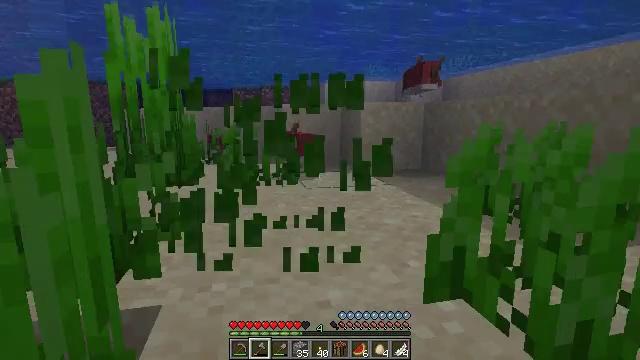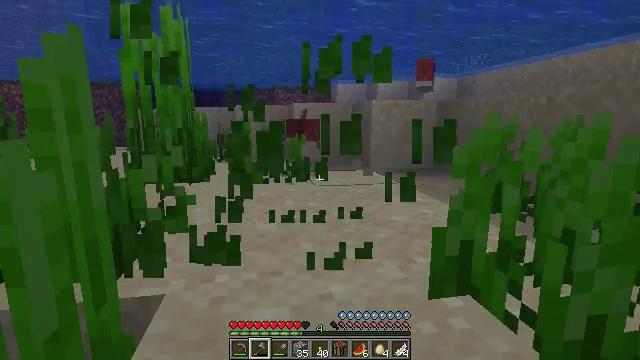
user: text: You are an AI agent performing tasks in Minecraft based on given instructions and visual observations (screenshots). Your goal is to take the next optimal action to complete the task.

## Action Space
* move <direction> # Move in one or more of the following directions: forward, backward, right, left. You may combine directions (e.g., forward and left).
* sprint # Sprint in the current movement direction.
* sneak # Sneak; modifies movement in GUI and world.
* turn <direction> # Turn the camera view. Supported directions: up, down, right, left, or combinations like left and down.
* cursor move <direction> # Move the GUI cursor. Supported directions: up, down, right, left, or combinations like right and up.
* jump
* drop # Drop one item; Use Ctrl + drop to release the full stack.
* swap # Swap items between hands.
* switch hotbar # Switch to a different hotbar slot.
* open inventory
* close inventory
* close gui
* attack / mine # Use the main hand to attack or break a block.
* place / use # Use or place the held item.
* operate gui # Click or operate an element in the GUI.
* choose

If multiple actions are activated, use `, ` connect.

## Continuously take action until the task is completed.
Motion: motion action
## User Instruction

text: Clear the seagrass to get an item.
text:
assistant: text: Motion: move forward, turn left
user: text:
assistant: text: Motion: no_op